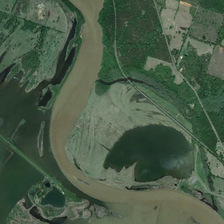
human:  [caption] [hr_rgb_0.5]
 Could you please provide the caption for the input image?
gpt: many green plants are in two sides of a river .

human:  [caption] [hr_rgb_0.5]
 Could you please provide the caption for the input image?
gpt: many green plants are in two sides of a river .

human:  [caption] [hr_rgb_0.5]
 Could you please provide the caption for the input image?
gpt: many green plants are in two sides of a river .

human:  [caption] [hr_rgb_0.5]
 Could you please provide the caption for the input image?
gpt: many green plants are in two sides of a river .

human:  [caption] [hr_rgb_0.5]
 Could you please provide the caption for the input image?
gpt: many green plants are in two sides of a river .